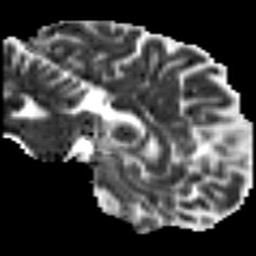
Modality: MD
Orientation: sagittal
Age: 47
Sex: male
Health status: healthy
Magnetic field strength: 3 T
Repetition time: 8.4 s
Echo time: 0.0926 s